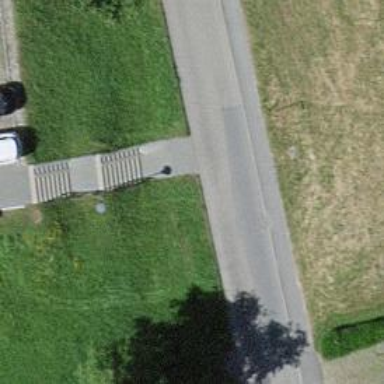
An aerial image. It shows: Set of steps on the road.